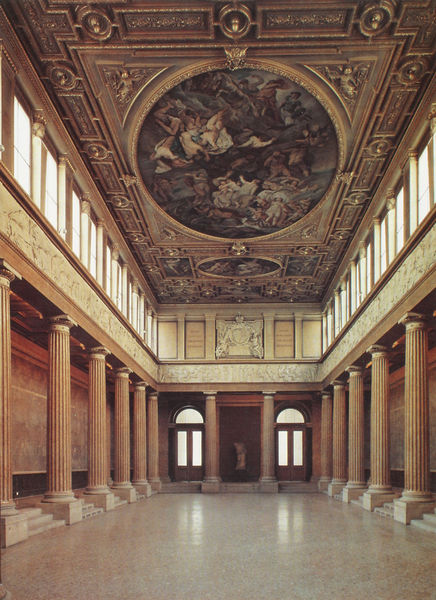
Titel: Deckengemälde in der Aula der Akademie der bildenden Künste
Künstler: Anselm Feuerbach
Standort: Wien, Akademie der bildenden Künste (EU - AUT)
Schlagwörter: gemälde, himmel, braun, fenster, grau, marmor, raum, säulen, rot, stein, boden, figur, gold, decke, renaissance, oval, rundbild, engel, skulptur, saal, büste, ornamente, stuck, galerie, halle, geld, fries, obergaden, deckengemälde, reflex, himmelfahrt, quadratisch, deckenmalerei, oberlicht, lichtgaden